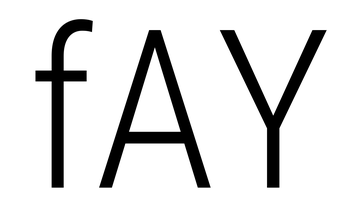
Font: Roboto_Condensed_Light